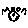
Label: moon